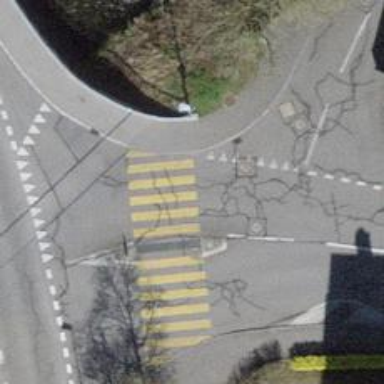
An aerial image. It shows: Uncontrolled zebra crossing with pedestrian island.